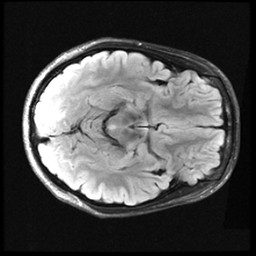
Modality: FLAIR
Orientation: axial
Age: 21
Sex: male
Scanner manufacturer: ge
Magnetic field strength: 3 T
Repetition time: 11 s
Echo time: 0.1497 s